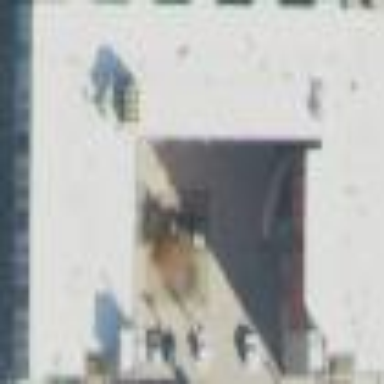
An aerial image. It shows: Retail building.